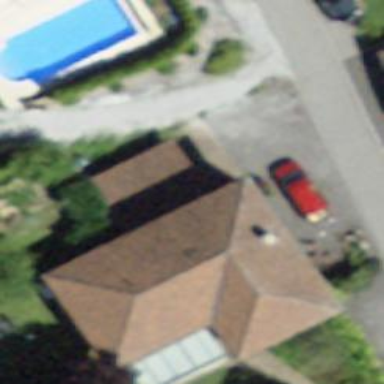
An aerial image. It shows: Garage building.